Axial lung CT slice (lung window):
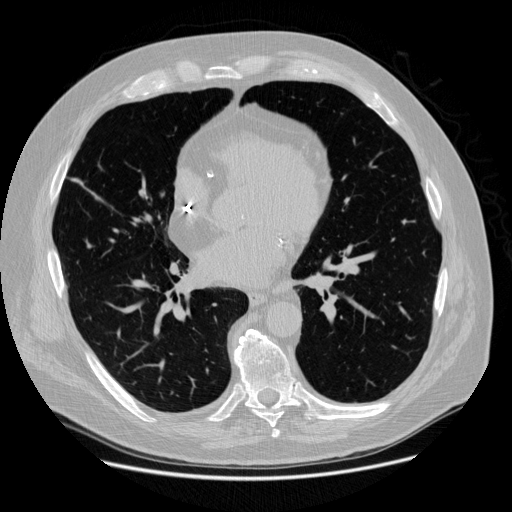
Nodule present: no